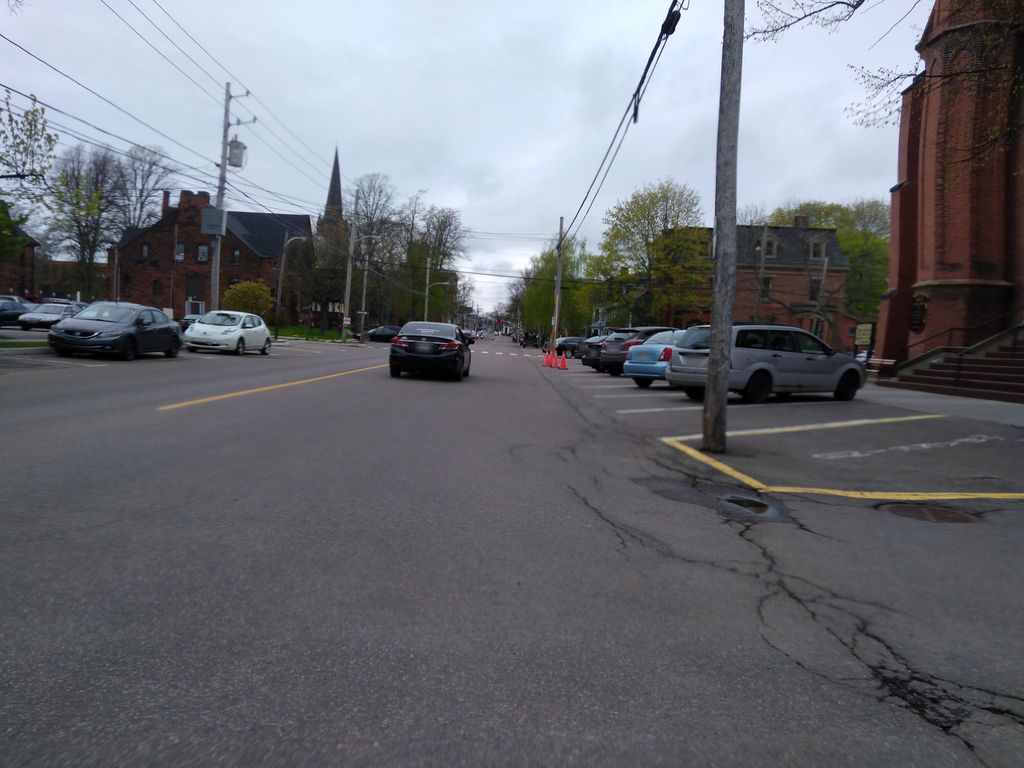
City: charlottetown